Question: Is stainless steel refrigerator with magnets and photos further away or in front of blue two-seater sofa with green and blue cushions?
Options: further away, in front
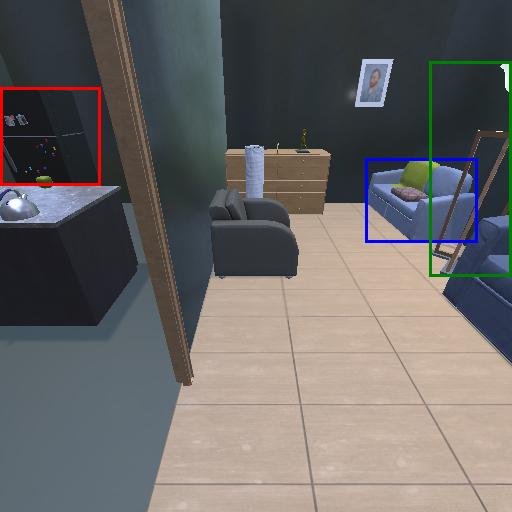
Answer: further away